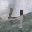
Label: 4